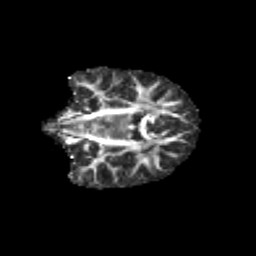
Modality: FA
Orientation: coronal
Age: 9
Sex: female
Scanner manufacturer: siemens
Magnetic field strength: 3 T
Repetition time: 3.8 s
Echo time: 0.07 s